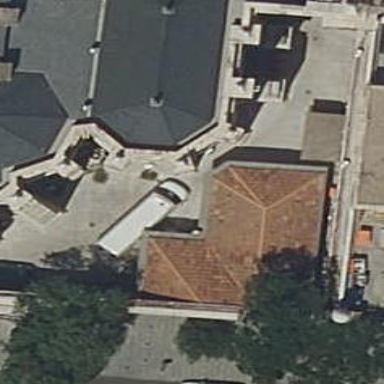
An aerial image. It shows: Building with hipped roof design.